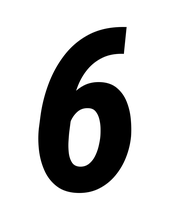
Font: Roboto-Italic_Condensed_Bold_Italic